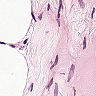
Metastatic tissue present: no